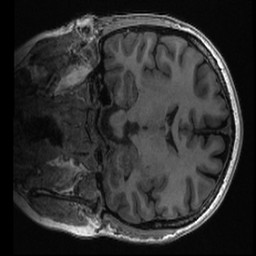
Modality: T1w
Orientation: coronal
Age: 25
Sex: female